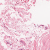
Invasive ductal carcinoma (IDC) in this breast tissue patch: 0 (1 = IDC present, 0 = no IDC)